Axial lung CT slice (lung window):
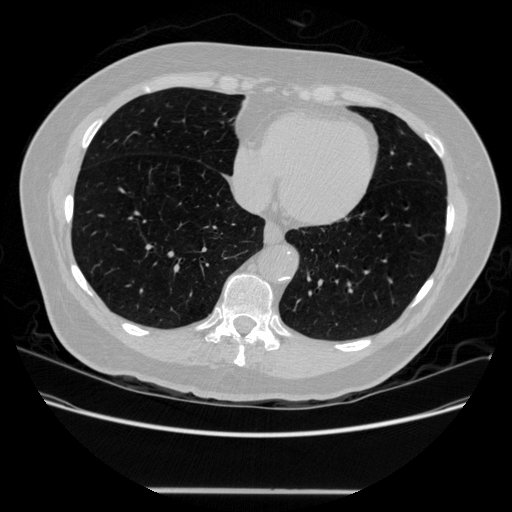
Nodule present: no